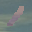
Label: 1